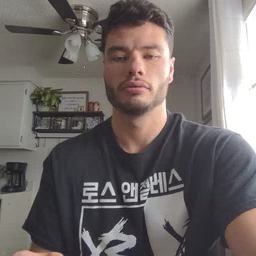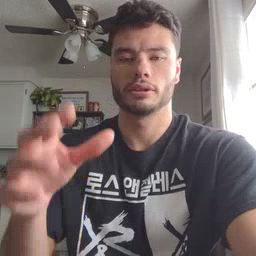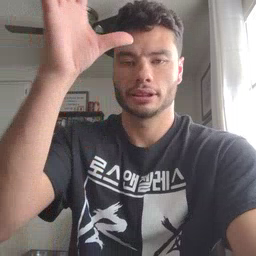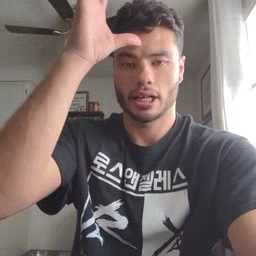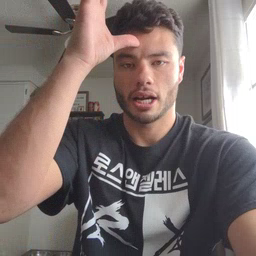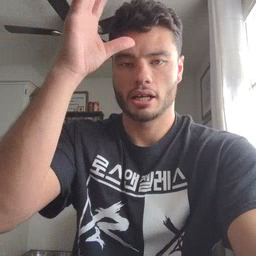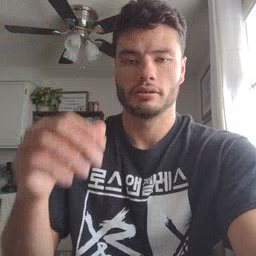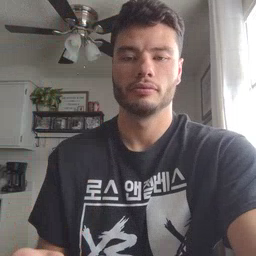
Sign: dad